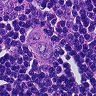
Metastatic tissue present: yes